Question: In Windows forms chart, I wanted to show only the alternate grid label numbers in the y-axis.
For example, if the y-axis grid lines are at 15,20,25,30,35.. I would like to show only the numbers 15,25,35.. but the lines for 20,30,40,..should stay.
Please refer the attached image for reference
---
Is there any default property for AxisY to achieve this? I tried different properties of AxisY but none seem to work well for my scenario.
Please help me.
Thanks in Advance.
I generate the series like below
'''
Random rno = new Random();
for(int i=10; i< 100;i++)
{
int rnum = rno.Next(15, 150);
chart1.Series[0].Points.AddXY(i,rnum);
}
chart1.ChartAreas[0].AxisY.Minimum = 15;
chart1.ChartAreas[0].AxisY.Maximum = 150;
chart1.ChartAreas[0].AxisY.Interval = 5;
//chart1.ChartAreas[0].AxisY.MajorGrid.IntervalOffset = 5;
'''
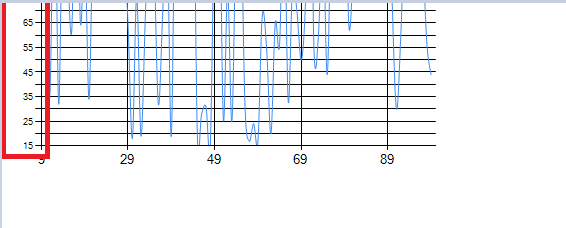
Answer: You can achieve this by changing only the interval of the grid itself:
'''
chart1.ChartAreas[0].AxisY.Minimum = 15;
chart1.ChartAreas[0].AxisY.Maximum = 150;
chart1.ChartAreas[0].AxisY.Interval = 10; // Interval of the written numbers
chart1.ChartAreas[0].AxisY.MajorGrid.Interval = 5; // Interval of the grid
'''
If you want to add tickmarks (as shown in your picture) to the gridlines that does not show a number you can do it with: 'chart1.ChartAreas[0].AxisY.MajorTickMark.Interval = 5;'